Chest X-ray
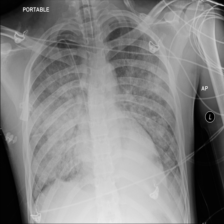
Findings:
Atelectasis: negative
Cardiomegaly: negative
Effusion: negative
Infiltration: positive
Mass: negative
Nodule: negative
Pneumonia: negative
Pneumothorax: negative
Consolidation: negative
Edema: negative
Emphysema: negative
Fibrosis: negative
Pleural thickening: negative
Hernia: negative